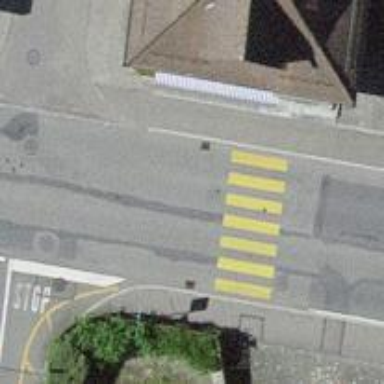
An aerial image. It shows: Marked road crossing.